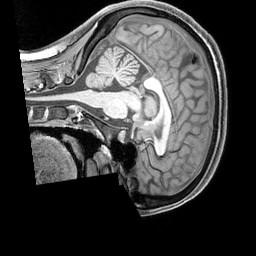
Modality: T1w
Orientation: sagittal
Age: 20
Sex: female
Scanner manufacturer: siemens
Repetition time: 2.3 s
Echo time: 0.00226 s